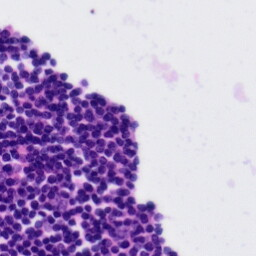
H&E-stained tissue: Tonsil